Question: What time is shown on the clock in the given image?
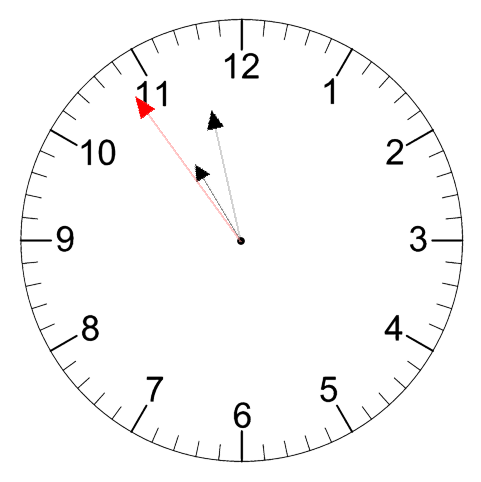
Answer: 10:57:54